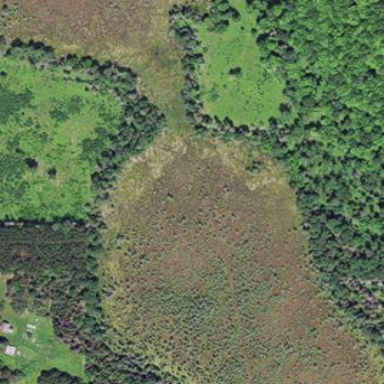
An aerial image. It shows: Bog wetland area.